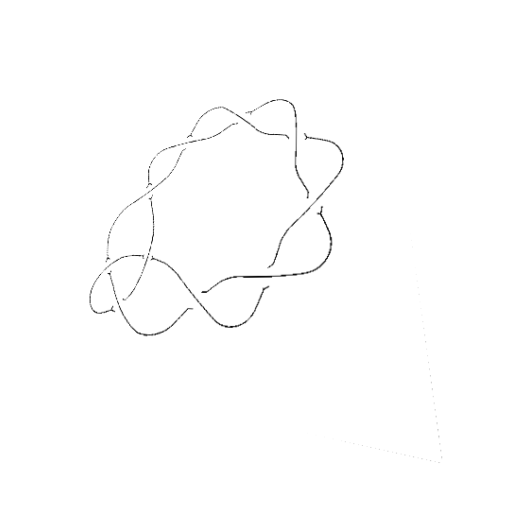
Crossing number: 10